Question: i m working on a piece of cq component, what i need is to retrieve an image filereference path and render the image on the page.
e.g this is my page structure as shows on picture.

say i m current on index page, i know how to retrieve index page's children page and get their value map of jcr:content, and get all the properties out from jcr:content...
but i dont know how to retrieve it's jcr:content/image node-> the image, and how to retrieve it's filereference property...
here is my code, it crashes...
'''
<%
boolean includeTitle = properties.get("includeTitle", false);
boolean includeImage = properties.get("includeImage", false);
boolean includeSubTitle = properties.get("includeSubTitle", false);
boolean includeDescription = properties.get("includeDescription", false);
String type = currentStyle.get("type", "plain");
%>
<%
Iterator<Page> currentPageChildren = currentPage.listChildren();
while(currentPageChildren.hasNext()){
Page childPage = currentPageChildren.next();
ValueMap childPageProperties = childPage.getProperties();
//trying to retrieve the image node
Node imageNode = childPage.getContentResource("image").adaptTo(Node.class);
String childPageTitle = childPageProperties.get("jcr:title", String.class);
String childPageSubTitle = childPageProperties.get("subtitle", String.class);
String childPageDescription = childPageProperties.get("jcr:description", String.class);
%>
<div>
<% if (includeTitle) { %>
<p><%= childPageTitle%></p>
<% }
if (includeSubTitle) { %>
<p><%= childPageSubTitle%></p>
<% }
if (includeDescription) { %>
<p><%= childPageDescription%></p>
<% } %>
//test to print image's filereference path in string on page
<p><%=imageNode.getProperty("fileReference") %></p>
</div>
<%
}
%>
'''
please help me with some code example, thx
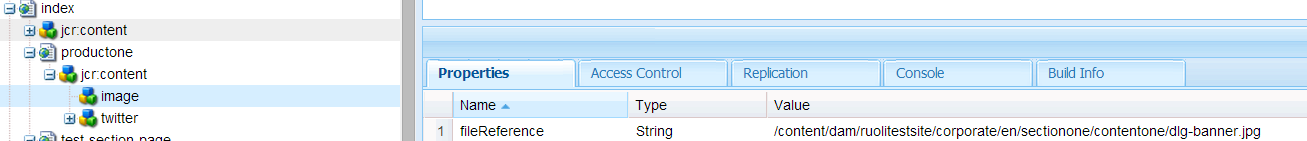
Answer: I suggest using the <URL> class, which takes care of null checks. I think in your code you stumble over a page where 'imageNode' is null or has no property 'fileReference'.
Code snippet:
'''
String fileReference = "";
Resource imgRes = childPage.getContentResource("image");
if (imgRes != null) {
Image image = new Image(imgRes);
fileReference = image.getFileReference();
}
'''